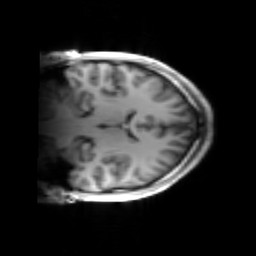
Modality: inplaneT1
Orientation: coronal
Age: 21
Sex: male
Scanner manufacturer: siemens
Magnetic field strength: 3 T
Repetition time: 1.2 s
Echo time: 0.00251 s